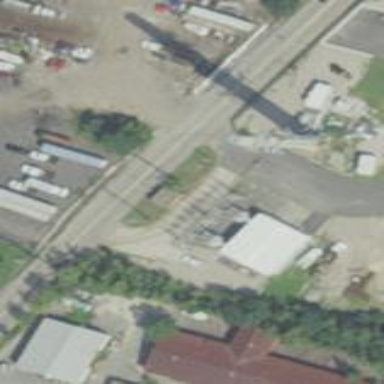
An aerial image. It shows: Distribution-level power substation.